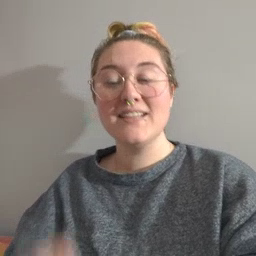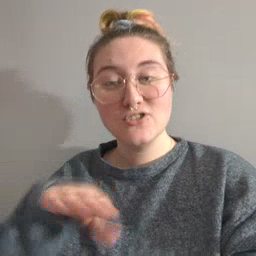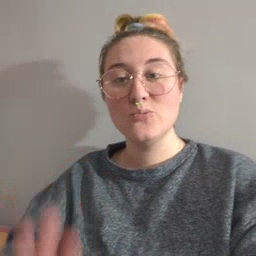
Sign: into